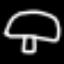
Label: mushroom